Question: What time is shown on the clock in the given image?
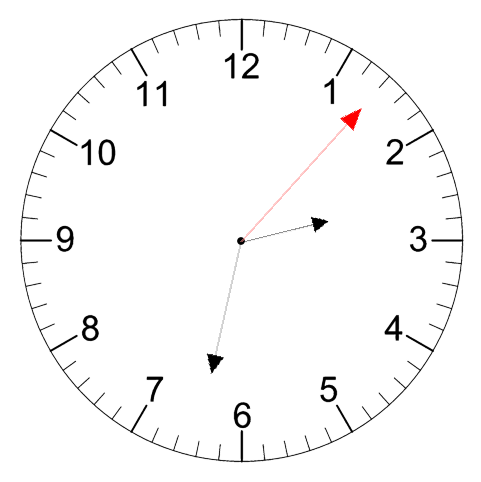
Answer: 02:32:07